Question: I am trying to write some syndication onto my page,
I use the .Net class to get the rss content into a list
'''
<div>
<%
var r = System.Xml.XmlReader.Create("http://www.huffingtonpost.com/feeds/verticals/small-business/index.xml");
System.ServiceModel.Syndication.SyndicationFeed albums = System.ServiceModel.Syndication.SyndicationFeed.Load(r);
r.Close();
foreach (System.ServiceModel.Syndication.SyndicationItem album in albums.Items)
{
Response.Write(album.Title.Text);
}
%>
</div>
'''
Well the 'foreach' is only functioning as a here, because it only writes the first SyndicationItem in the list. As you can see, <URL>. Where can be my mistake?
Just to make sure there is not only 1 item in my album list, I did a count on it.
'''
<div>
<%
var r = System.Xml.XmlReader.Create("http://www.huffingtonpost.com/feeds/verticals/small-business/index.xml");
System.ServiceModel.Syndication.SyndicationFeed albums = System.ServiceModel.Syndication.SyndicationFeed.Load(r);
r.Close();
int i = albums.Items.ToList().Count;
Response.Write(i);
/* foreach (System.ServiceModel.Syndication.SyndicationItem album in albums.Items)
{
Response.Write(album.Title.Text);
} */
%>
</div>
'''
Result:

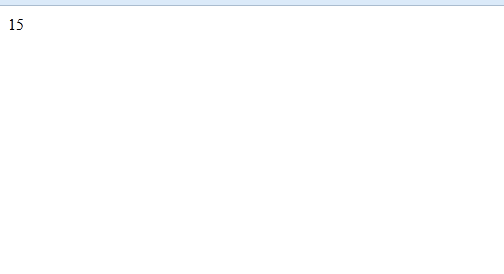
Answer: I am wondering if the title output your seeing is "small business on huffingtonpost.com". If it is, then it is working correctly. You have one item in the list with many entries. Do another iteration inside your current iteration and you should be good to go.

Update
I just pasted your code in a forms page and it came through with all 15 results.